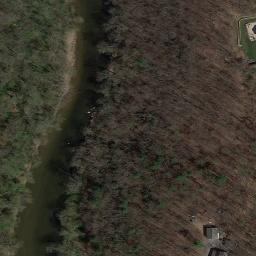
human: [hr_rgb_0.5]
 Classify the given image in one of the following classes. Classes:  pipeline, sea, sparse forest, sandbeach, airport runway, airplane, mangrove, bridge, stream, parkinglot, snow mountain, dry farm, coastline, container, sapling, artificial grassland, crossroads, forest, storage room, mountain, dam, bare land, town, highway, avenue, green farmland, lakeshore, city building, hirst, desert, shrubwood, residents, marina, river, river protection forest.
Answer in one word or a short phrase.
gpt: river